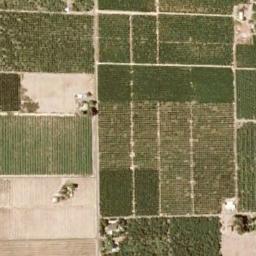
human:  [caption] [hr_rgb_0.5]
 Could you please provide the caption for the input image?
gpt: There are some green and bare rectangular farmland .

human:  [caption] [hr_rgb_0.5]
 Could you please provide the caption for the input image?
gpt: Some rectangular farmlands of different colors and sizes are arranged in neat rows and some houses are surrounded by these farmlands .

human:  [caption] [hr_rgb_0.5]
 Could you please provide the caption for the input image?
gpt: Many neatly arranged green, Khaki mixed rectangular farmlands of different sizes .

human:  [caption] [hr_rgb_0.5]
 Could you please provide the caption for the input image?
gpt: There are many roads of different lengths in rectangular farmlands .

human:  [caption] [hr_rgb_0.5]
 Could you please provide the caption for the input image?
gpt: There are some green rectangular farmlands and some yellow ones .